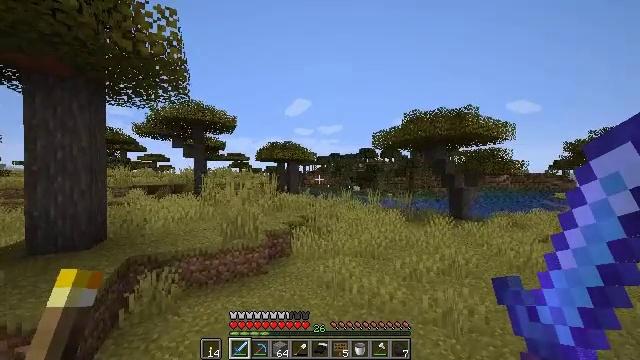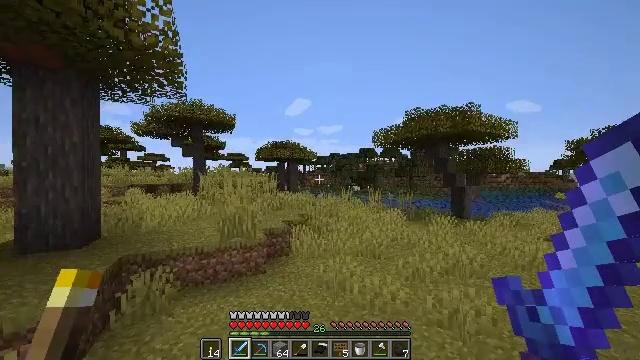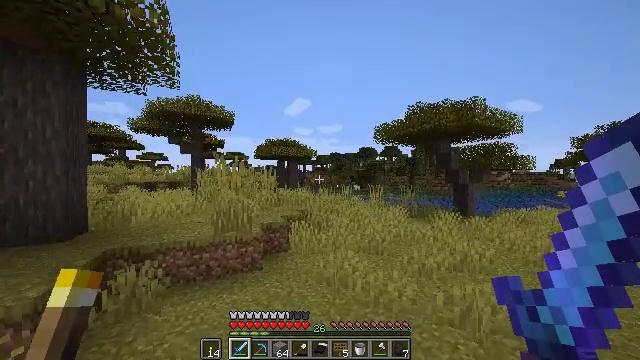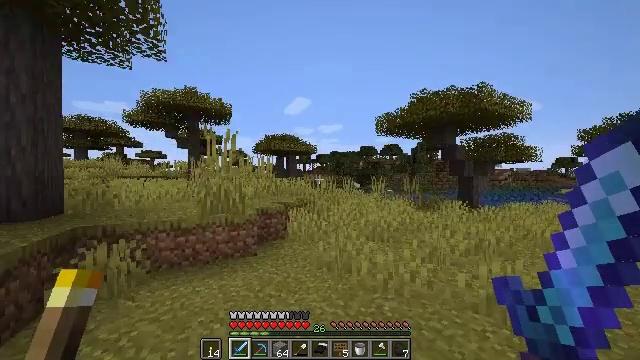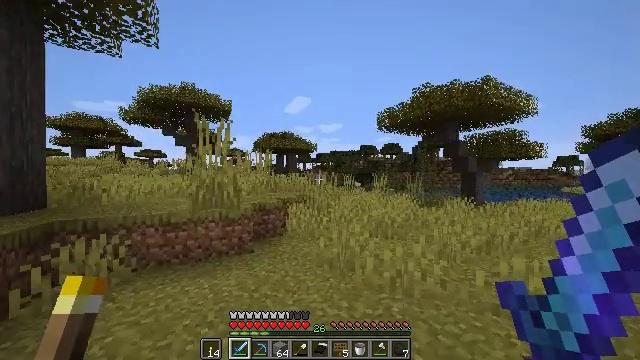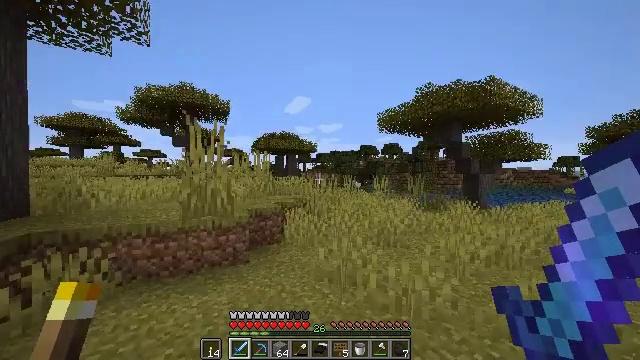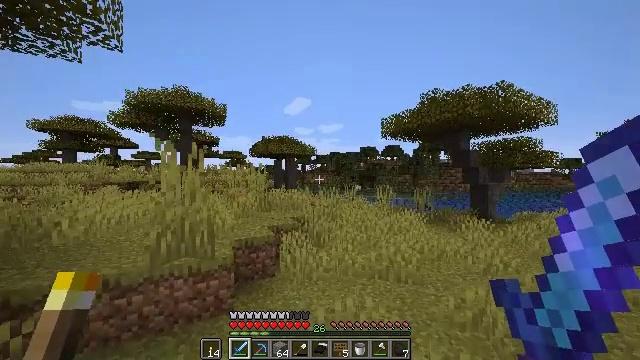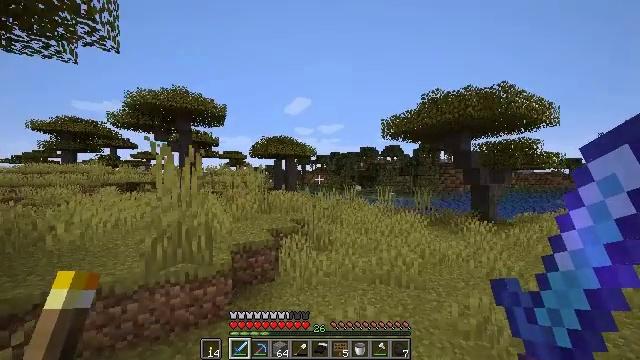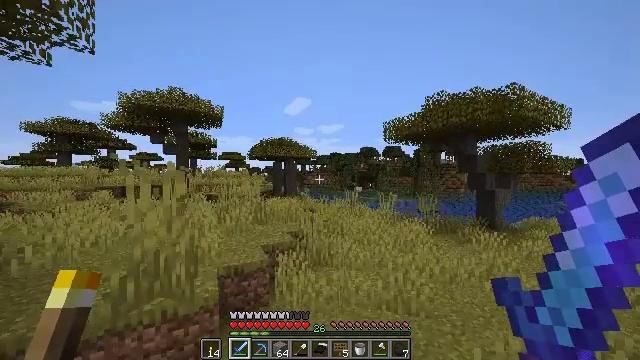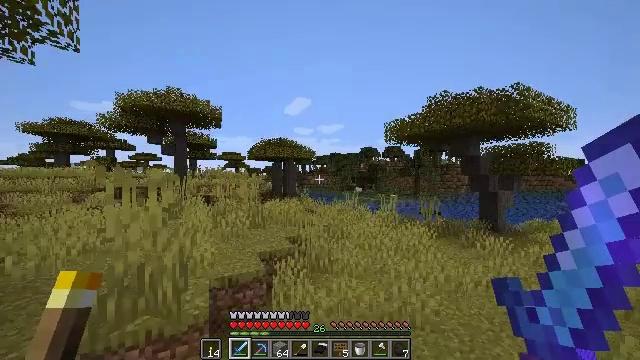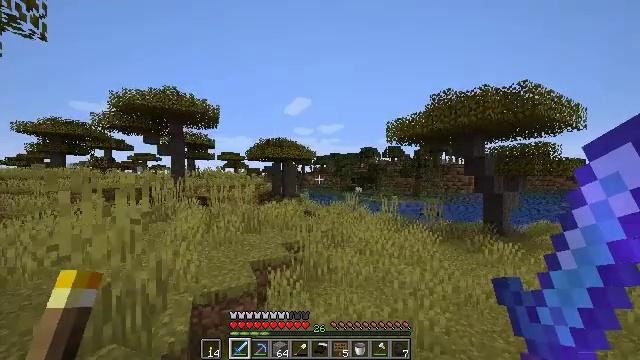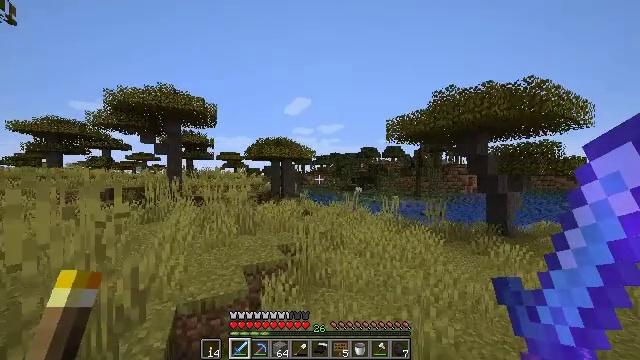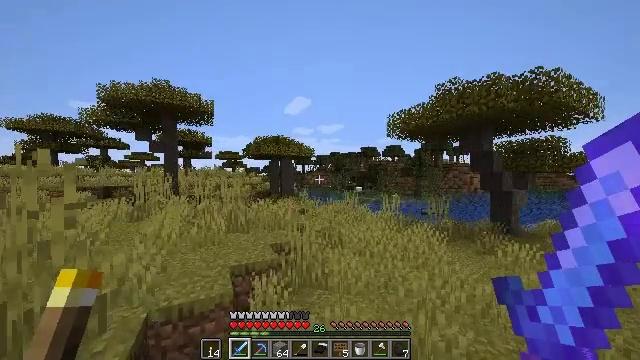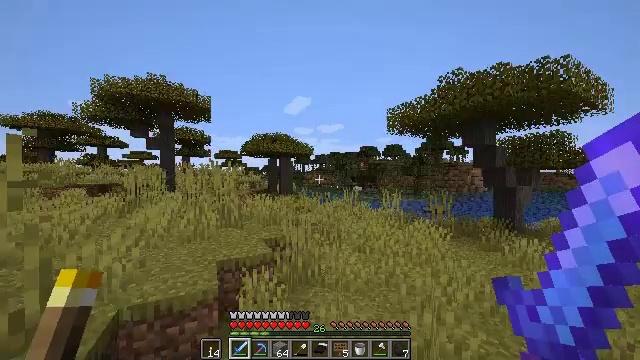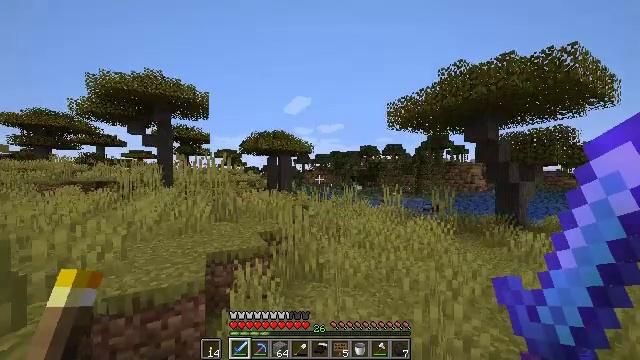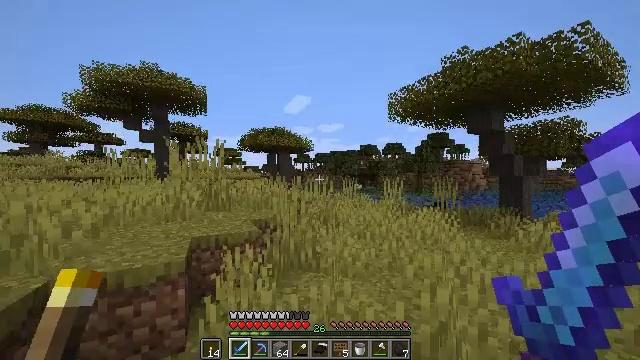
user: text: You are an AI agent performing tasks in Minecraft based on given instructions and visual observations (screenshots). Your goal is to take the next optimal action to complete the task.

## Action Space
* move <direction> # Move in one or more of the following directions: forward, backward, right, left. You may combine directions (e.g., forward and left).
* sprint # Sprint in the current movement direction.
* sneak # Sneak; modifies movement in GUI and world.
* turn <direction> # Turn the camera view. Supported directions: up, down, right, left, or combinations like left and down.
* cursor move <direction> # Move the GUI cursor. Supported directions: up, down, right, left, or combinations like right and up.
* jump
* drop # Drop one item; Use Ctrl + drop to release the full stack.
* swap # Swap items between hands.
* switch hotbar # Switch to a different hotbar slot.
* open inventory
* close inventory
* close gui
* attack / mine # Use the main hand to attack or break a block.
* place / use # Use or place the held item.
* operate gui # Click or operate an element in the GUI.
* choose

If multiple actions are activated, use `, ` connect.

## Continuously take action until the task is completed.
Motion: motion action
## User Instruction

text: Combat the squid.
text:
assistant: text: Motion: move forward, jump
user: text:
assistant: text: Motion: move forward, jump
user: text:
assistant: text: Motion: move forward, jump
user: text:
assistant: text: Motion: move forward, jump
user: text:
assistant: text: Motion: move forward, jump
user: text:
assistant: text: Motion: move forward, jump
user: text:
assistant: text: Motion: move forward, jump
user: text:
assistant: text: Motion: move forward and move right, jump
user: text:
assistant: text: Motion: move forward and move right, jump
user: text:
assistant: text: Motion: move forward and move right, jump
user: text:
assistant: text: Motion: move forward and move right, jump
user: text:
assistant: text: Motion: move forward and move right, jump
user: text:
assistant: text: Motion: move forward, sprint, jump
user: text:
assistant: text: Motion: move forward, sprint, jump
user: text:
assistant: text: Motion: move forward, sprint, jump
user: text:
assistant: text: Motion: move forward, sprint, jump
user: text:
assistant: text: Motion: move forward and move right, sprint, jump
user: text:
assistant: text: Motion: move forward and move right, sprint, jump
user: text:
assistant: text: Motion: move forward and move right, sprint, jump
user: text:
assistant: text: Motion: move forward and move right, sprint, jump
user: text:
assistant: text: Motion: move forward and move right, sprint, jump
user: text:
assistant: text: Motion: move forward, sprint, jump
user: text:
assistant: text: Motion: move forward, sprint, jump
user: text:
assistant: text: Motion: move forward, sprint, jump
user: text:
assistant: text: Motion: move forward, sprint, jump
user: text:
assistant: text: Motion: move forward, sprint, jump
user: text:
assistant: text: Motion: move forward, sprint, jump
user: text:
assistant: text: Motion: move forward, sprint, turn down, jump
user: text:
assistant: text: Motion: move forward, sprint, turn down, jump
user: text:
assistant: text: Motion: move forward, sprint, turn down, jump